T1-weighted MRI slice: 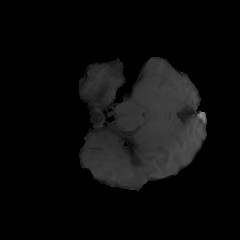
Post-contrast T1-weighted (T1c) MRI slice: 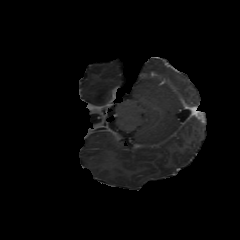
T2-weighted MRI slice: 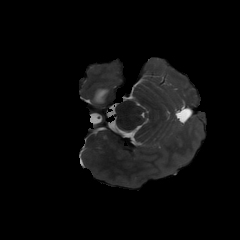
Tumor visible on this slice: no